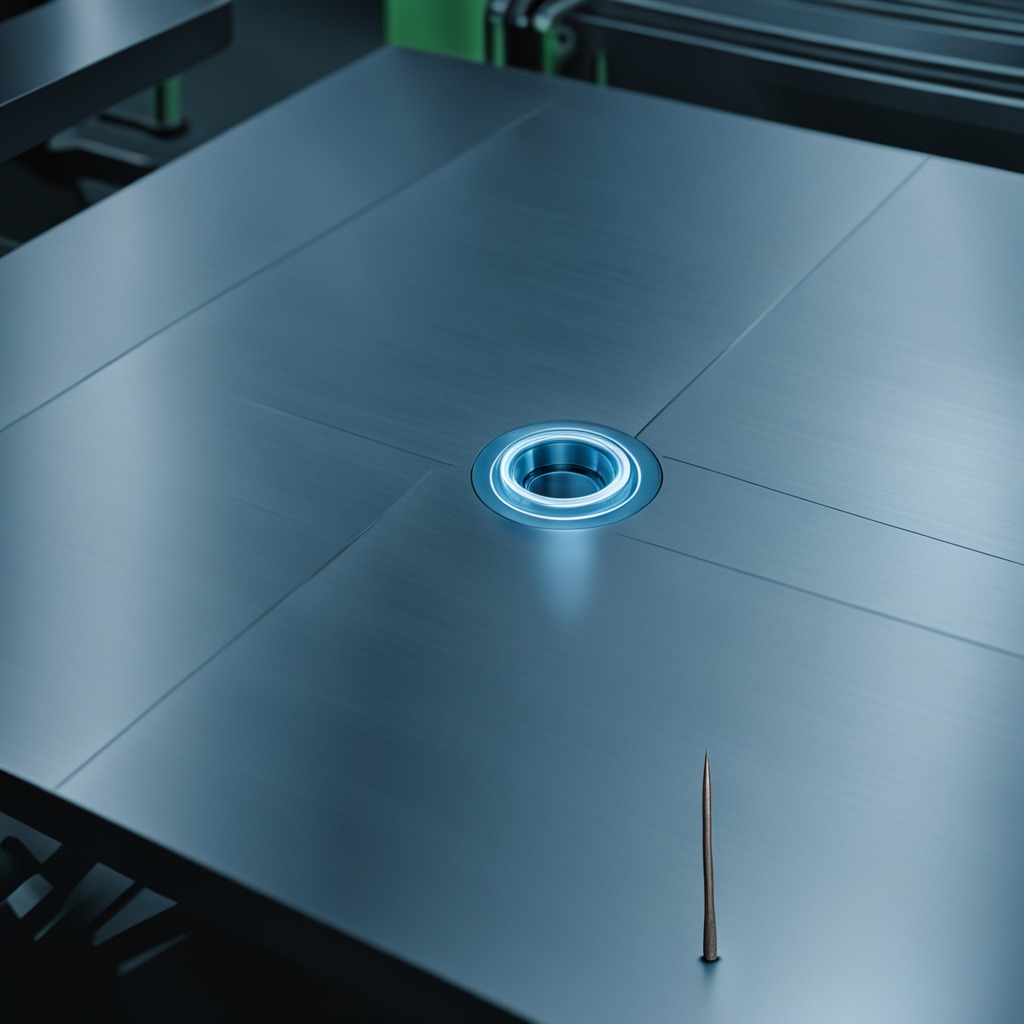
An iron nail is lying on a metal table in a machine shop under fluorescent lights.